Interaction volume radius: 10 \u00c5
Interaction volume height: 10 \u00c5
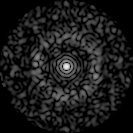
Disorder parameter: 0.8517